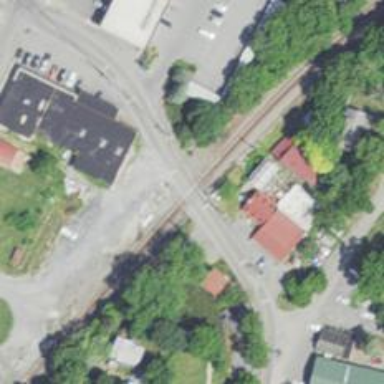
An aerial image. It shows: Level crossing with lights and barriers.